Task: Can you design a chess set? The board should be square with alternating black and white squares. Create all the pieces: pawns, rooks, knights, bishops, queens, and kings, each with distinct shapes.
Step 2958:
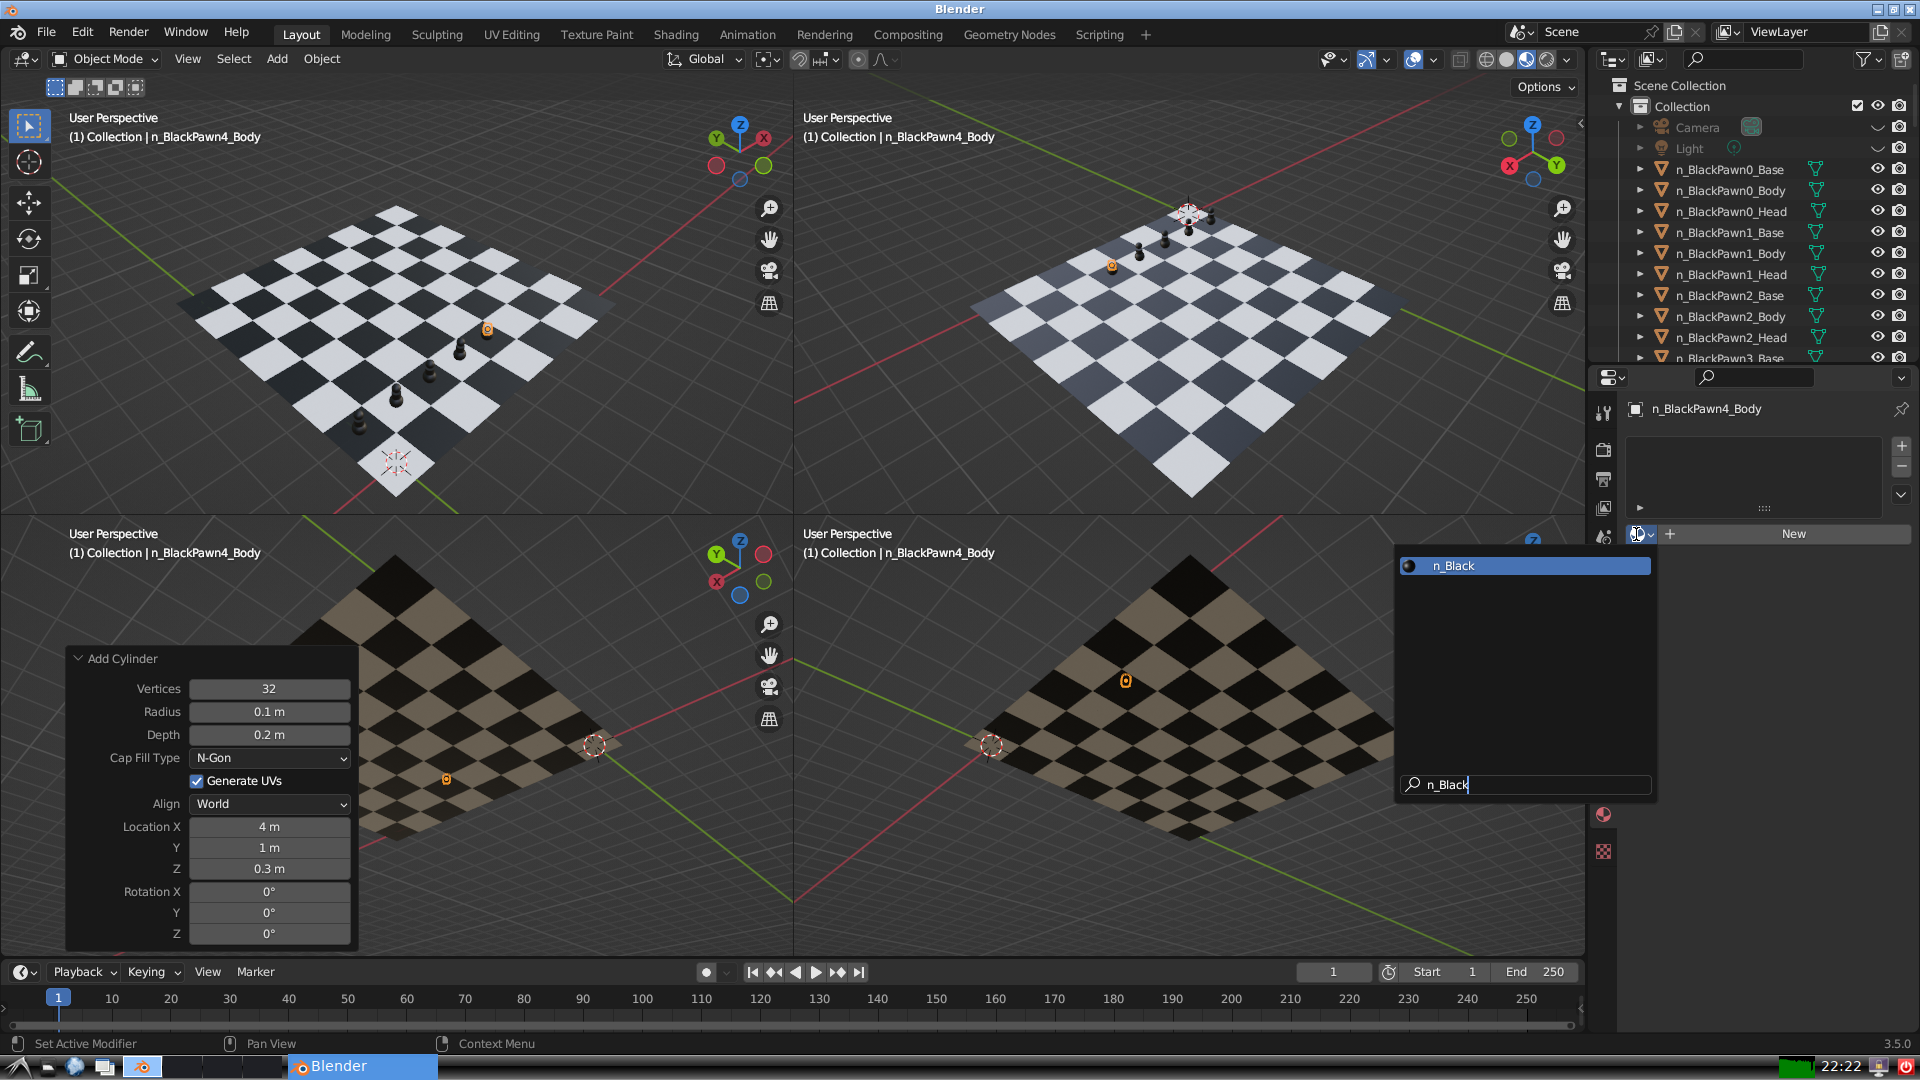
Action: {"key_press": ['Return']}